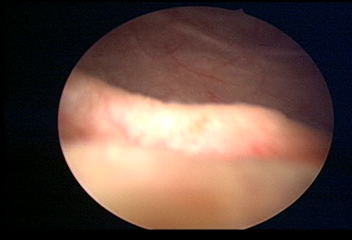
Modality: WLC
Class: Normal mucosa
Bladder cancer association: No